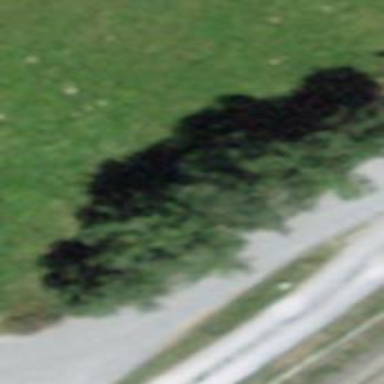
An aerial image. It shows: Brown bench.